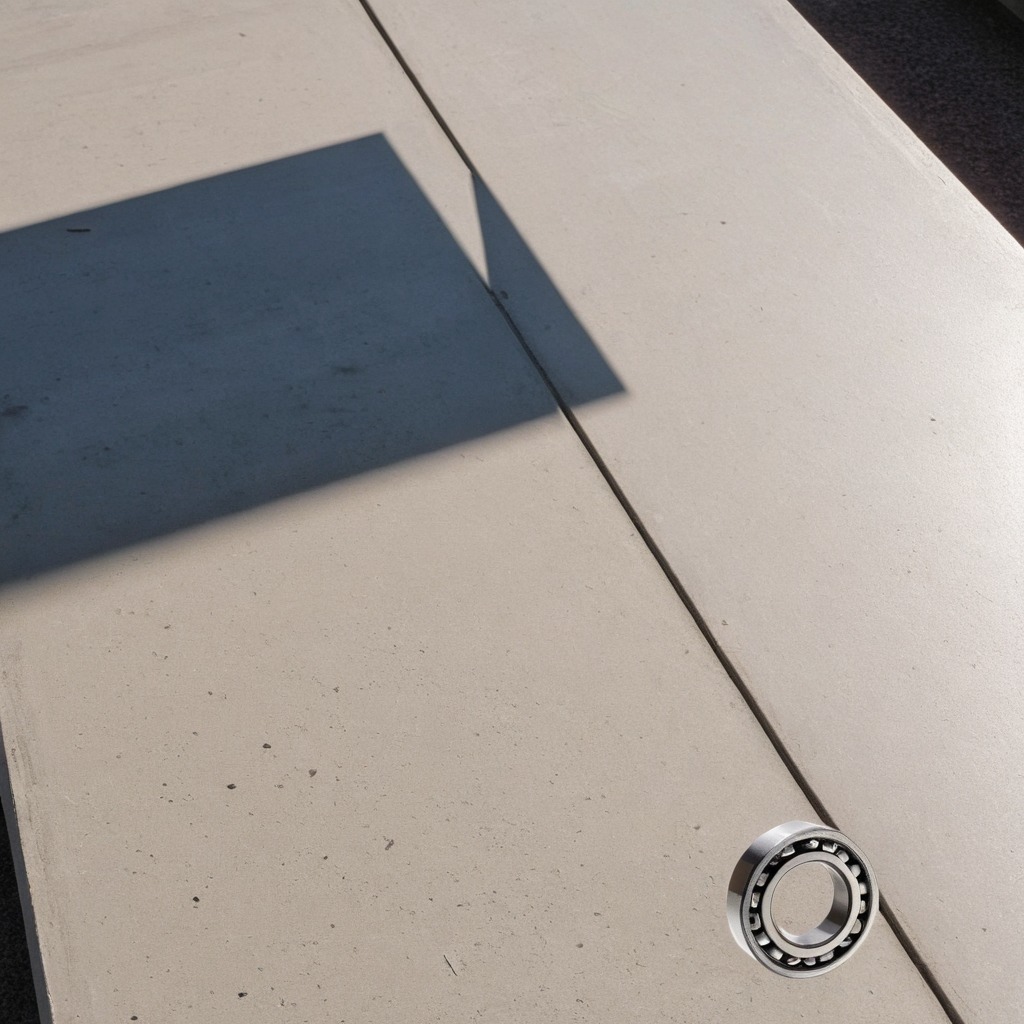
A metal ball bearing lies on the concrete workbench in an outdoor bricklaying area.